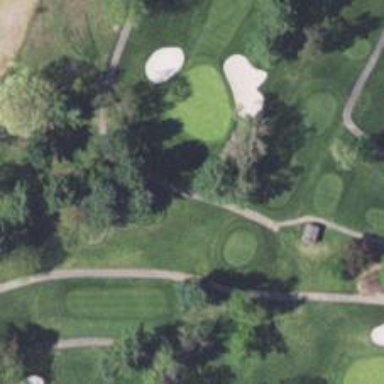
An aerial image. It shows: Path for both road and golf.